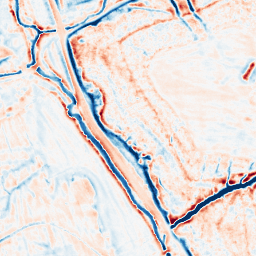
Category: edge_preserving
Decomposition family: bilateral
Decomposition parameters: d: 15
sigma_color: 150
sigma_space: 100
Upsampling method: linear_exact
Upsampling parameters: scale: 4
Upsampling scale: 4